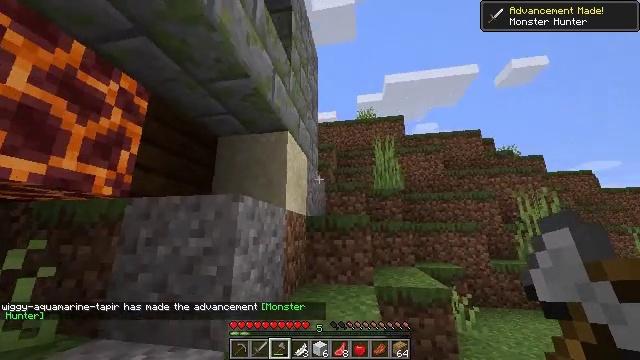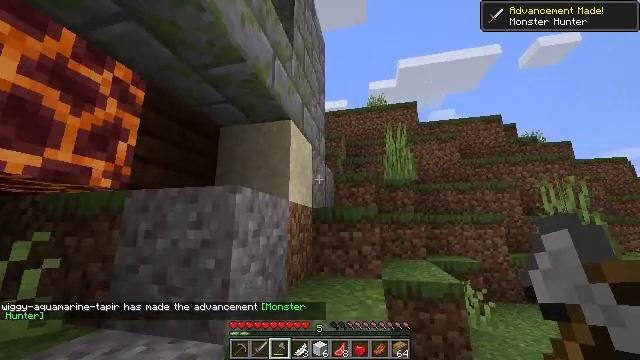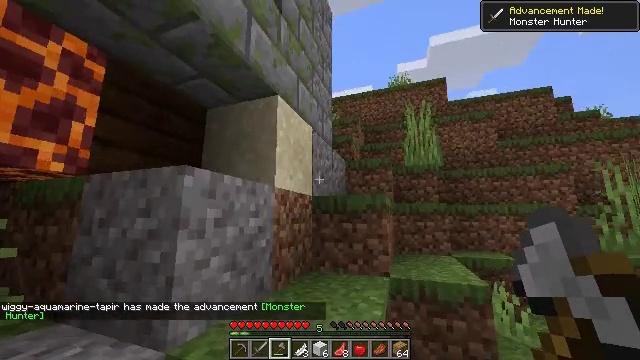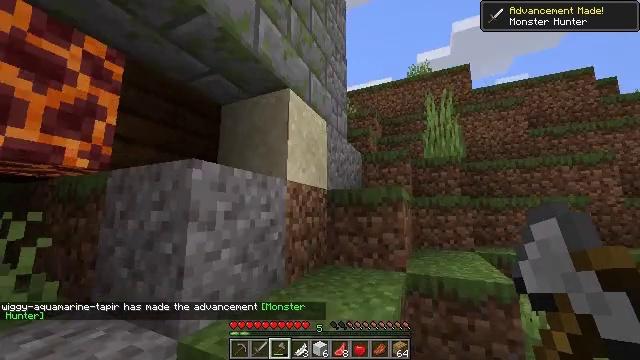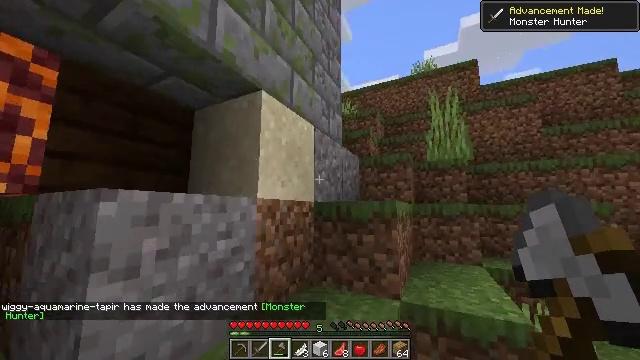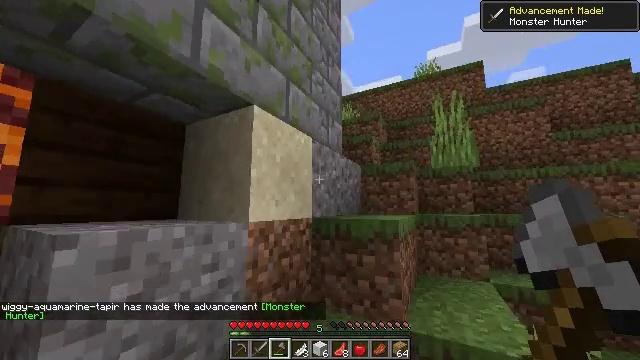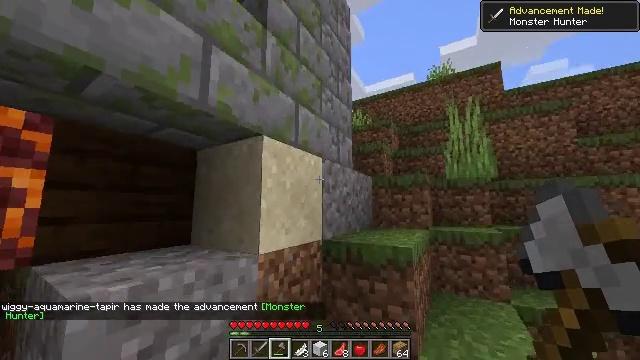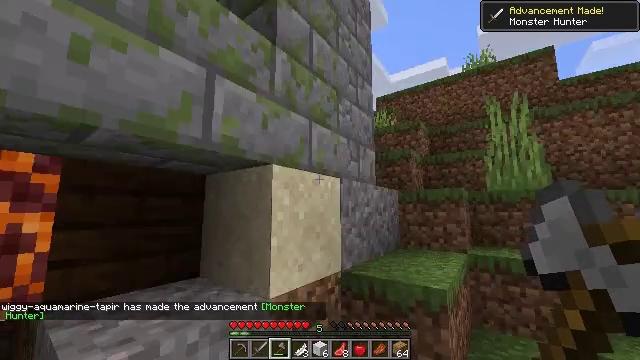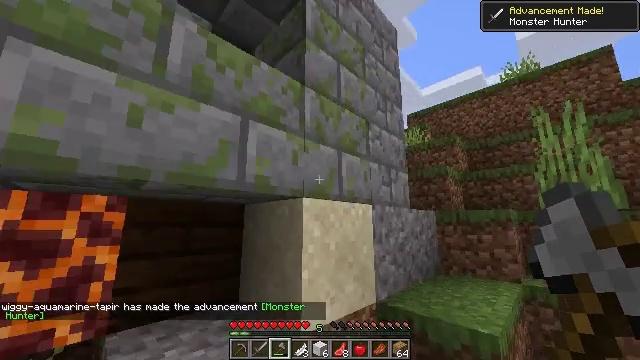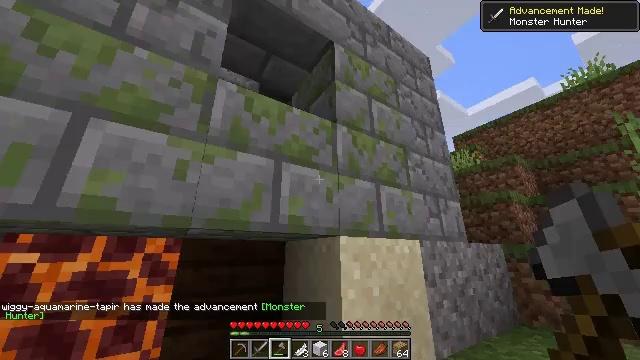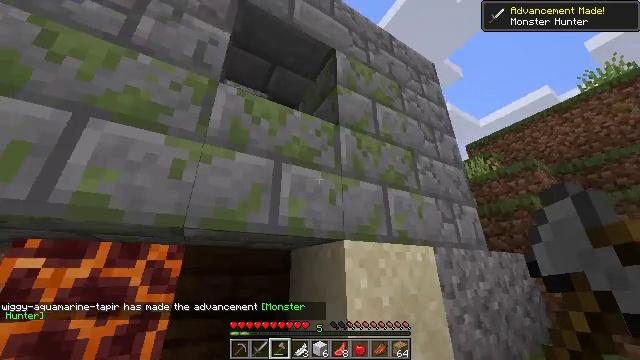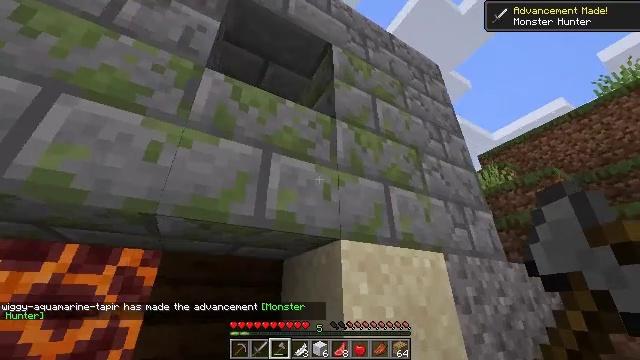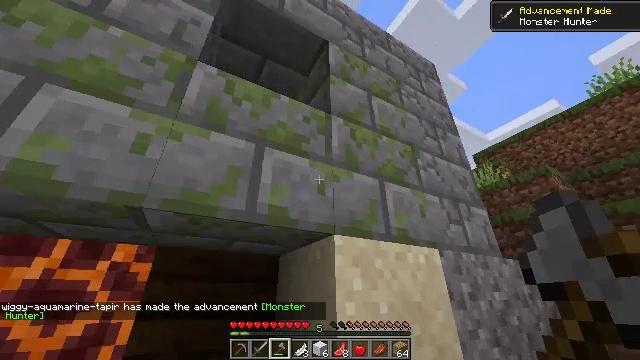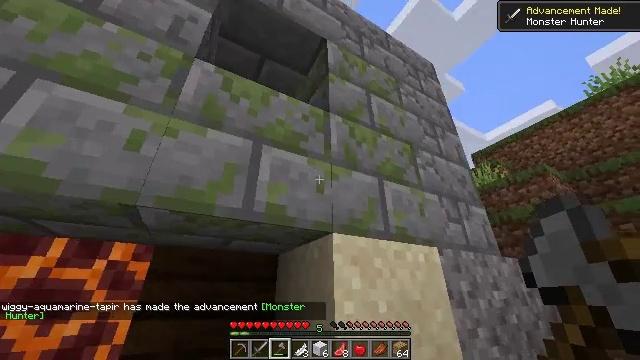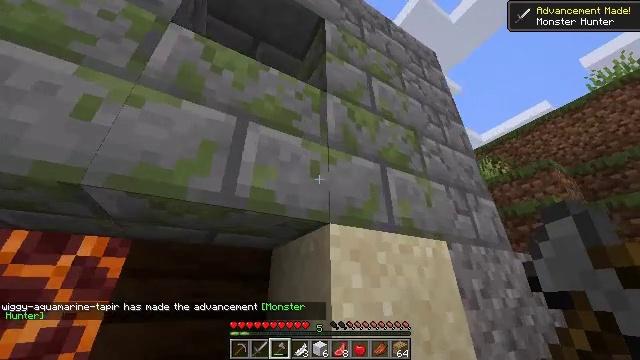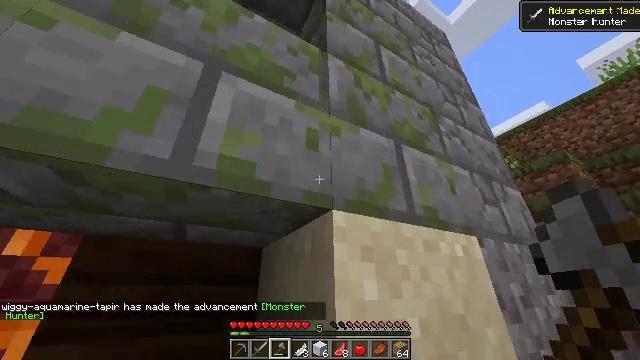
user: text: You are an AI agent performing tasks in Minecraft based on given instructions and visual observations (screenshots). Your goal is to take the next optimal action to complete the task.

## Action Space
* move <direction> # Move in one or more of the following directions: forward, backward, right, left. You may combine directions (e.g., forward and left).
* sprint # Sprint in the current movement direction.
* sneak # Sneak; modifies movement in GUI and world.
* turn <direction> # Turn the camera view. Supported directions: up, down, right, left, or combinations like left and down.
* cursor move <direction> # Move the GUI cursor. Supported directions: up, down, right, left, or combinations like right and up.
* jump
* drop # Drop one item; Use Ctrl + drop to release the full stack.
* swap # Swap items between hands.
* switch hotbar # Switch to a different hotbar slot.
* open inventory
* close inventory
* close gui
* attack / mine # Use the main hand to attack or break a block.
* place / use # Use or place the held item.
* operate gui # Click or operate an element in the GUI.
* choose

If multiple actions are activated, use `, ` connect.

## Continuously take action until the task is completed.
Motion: motion action
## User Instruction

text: Harvest the cracked stone bricks for building.
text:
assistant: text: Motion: move forward and move right, sprint, turn left and down
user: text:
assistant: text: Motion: move forward and move right, sprint, turn left and down
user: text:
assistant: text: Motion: move forward and move right, sprint, turn left and down
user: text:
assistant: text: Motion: move forward and move right, sprint, turn left, jump
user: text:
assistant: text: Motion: move forward and move right, sprint, jump
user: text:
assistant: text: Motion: move forward and move right, sprint, turn left, jump
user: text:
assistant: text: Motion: move forward and move right, sprint, turn left, jump
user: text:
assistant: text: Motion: move forward, sprint, turn left and up
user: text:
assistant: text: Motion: move forward, sprint, turn left and up
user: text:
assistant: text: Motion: move forward, turn left and up
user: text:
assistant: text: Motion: move forward, turn up
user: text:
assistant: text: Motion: move forward
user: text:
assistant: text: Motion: move forward
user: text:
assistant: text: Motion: move forward
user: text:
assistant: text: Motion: move forward, jump
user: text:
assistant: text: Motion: move forward and move right, jump
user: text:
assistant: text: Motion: move forward and move right, jump
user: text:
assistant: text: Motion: move forward and move right, turn right and down, jump
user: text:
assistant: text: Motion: move forward and move right, turn down, jump
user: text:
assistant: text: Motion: move forward and move right, turn left and down, jump
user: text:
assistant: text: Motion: move forward and move right, turn left and down, jump
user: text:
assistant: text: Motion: move forward and move right, turn down
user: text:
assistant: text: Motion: move forward and move right
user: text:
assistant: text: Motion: move forward and move right, turn right and down
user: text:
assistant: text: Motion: move forward and move right, turn right and down
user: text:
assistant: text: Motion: move forward and move right, jump
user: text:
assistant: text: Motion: move forward and move right, turn down, jump
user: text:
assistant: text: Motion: move forward and move right, turn right and down, jump
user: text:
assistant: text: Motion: move forward and move right, turn right and down, jump
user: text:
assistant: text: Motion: move forward and move right, turn down, jump